Question: I would like to extract different blocks of text from a report document using a regular expression - each new page is denoted with
in front of "FIRST NOTICE" [not shown below]. I have included a picture w/ line numbers as well as the text though the formatting may be an issue.
The report text will contain 1..n pages - each being a separate line item when the data is returned. This data will be extracted and turned into rows to be entered into a database [Number, Balance, Name, Address1, Address2, City, State, Zip].
The pieces of data that I need to extract:
1. NUMBER - 11-1-11111-1
2. BALANCE - 1000.00
3. Name - "DOEN, JOHN THOMAS" [line 14, col 7-50]
4. Address - 2 to 3 lines
5. Further - broken into Addr1/Addr2/City/State/Zip
6. The line with city: City ST Zip4 or Zip-9
7. City could contain spaces
The number and balance are relatively easy to acquire - it's the name and address section that I am having the most issue with and am looking for a single regex that will pull each item into its own group.
The address is on lines 15-17 and columns 7-50.
Is this even possible ?

'''
FIRST NOTICE COMPANYNAME
NOTICE DATE....: 01/01/2001 1111 N NORTHWOOD DR
NUMBER.........: 11-1-11111-1 SOMEWHERE WY 05920-5929
THE DATE.......: 02/01/2001
Some data only.
DOEN, JOHN THOMAS ORIGINAL....: 5789.00
1111 N WALT AVE BALANCE.....: 1000.00
C/O SOMEONE ELSE PAST DUE....: 500.00
SOMEWHERE WY 04741-5555
THIS IS THE END OF THIS PAGE DATE DUE: 02/01/2001
FIRST NOTICE COMPANYNAME
NOTICE DATE....: 01/01/2001 1111 N NORTHWOOD DR
NUMBER.........: 22-2-22222-2 SOMEWHERE WY 05920-5929
THE DATE.......: 02/01/2001
Some data only.
DOE, JOHNAT ZOAR ORIGINAL....: 2211.00
11111 N DIVISOR RD BALANCE.....: 2000.00
SOMWEHERE WY 05922 PAST DUE....: 1000.00
THIS IS THE END OF THIS PAGE DATE DUE: 02/01/2001
'''
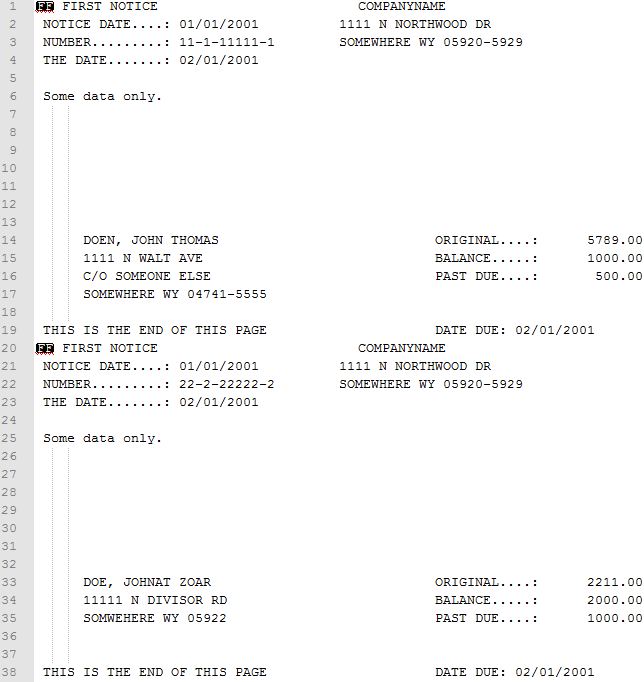
Answer: Regex explicitly supports multiline as below
'''
Regex reg = new Regex(@"pattern1|pattern2", RegexOptions.Multiline);
var matches = reg.Matches("my text with /n lines");
'''
Another aspect of Regex is that you can partition your pattern into segments which amounts to alternate text to match on. See this article on the <URL>. Using the MatchCollection returned from reg.Matches you will be able to extract your data.
I would suggest matching on the name and address lines individually, If you can always rely on the string ORIGINAL being to the right on the same line as the name for example, then you can write the regex for that separately. The regex engine will match on the patterns in order but you need some anchor text to search for clearly and then get the value relative to the anchor text. You would then need to parse and clean the returned value from the Match object
Below is a program containing a solution, the Regex is relatively straightforward so I will just break that down for those not familiar with the syntax for the first pattern:
'''
^[A-Z, ]+(?=original...)|^[A-Z, 0-9]+(?=balance...)|^[//A-Z, 0-9]+(?=past due...)|^[^
\.]{2,50}(?=
\s+
^\s+THIS IS THE END OF THIS PAGE)
'''
The regex contains 4 separate patterns split by '|' which means alternation.
<URL>
'^' captures the start of a line as we are using multiline mode via the Regex constructor
'[A-Z, ]' captures A-Z, a comma and a space
'+' repeat occurrences of preceding token 1 or more times equivalent of saying '{1,}'
'(?=original....)' lookahead for the pattern in this case 'original....'hence(?=)
<URL> does not capture characters but just matches.
The other patterns are similar though the last one matches a couple of blank lines before the anchor THIS IS THE END OF THIS PAGE and sets a min/max occurrences on some characters '{2,50}'
C# sample which cleans the tokens returned - name and address - 7 items for the example data.
'''
using System;
using System.Collections.Generic;
using System.Linq;
using System.Text.RegularExpressions;
namespace RegexTester
{
class Program
{
static string text = @"FIRST NOTICE COMPANYNAME
NOTICE DATE....: 01/01/2001 1111 N NORTHWOOD DR
NUMBER.........: 11-1-11111-1 SOMEWHERE WY 05920-5929
THE DATE.......: 02/01/2001
Some data only.
DOEN, JOHN THOMAS ORIGINAL....: 5789.00
1111 N WALT AVE BALANCE.....: 1000.00
C/O SOMEONE ELSE PAST DUE....: 500.00
SOMEWHERE WY 04741-5555
THIS IS THE END OF THIS PAGE DATE DUE: 02/01/2001
FIRST NOTICE COMPANYNAME
NOTICE DATE....: 01/01/2001 1111 N NORTHWOOD DR
NUMBER.........: 22-2-22222-2 SOMEWHERE WY 05920-5929
THE DATE.......: 02/01/2001
Some data only.
DOE, JOHNAT ZOAR ORIGINAL....: 2211.00
11111 N DIVISOR RD BALANCE.....: 2000.00
SOMWEHERE WY 05922 PAST DUE....: 1000.00
THIS IS THE END OF THIS PAGE DATE DUE: 02/01/2001";
static void Main(string[] args)
{
string pattern = @"^[A-Z, ]+(?=original...)|^[A-Z, 0-9]+(?=balance...)|^[//A-Z, 0-9]+(?=past due...)|^[^
\.]{2,50}(?=
\s+
^\s+THIS IS THE END OF THIS PAGE)";
Regex regex = new Regex(pattern, RegexOptions.Multiline | RegexOptions.IgnoreCase);
MatchCollection matches = regex.Matches(text);
List<string> cleaned = matches.Cast<Match>().Select(x => x.Value.Trim()).ToList();
}
}
}
'''